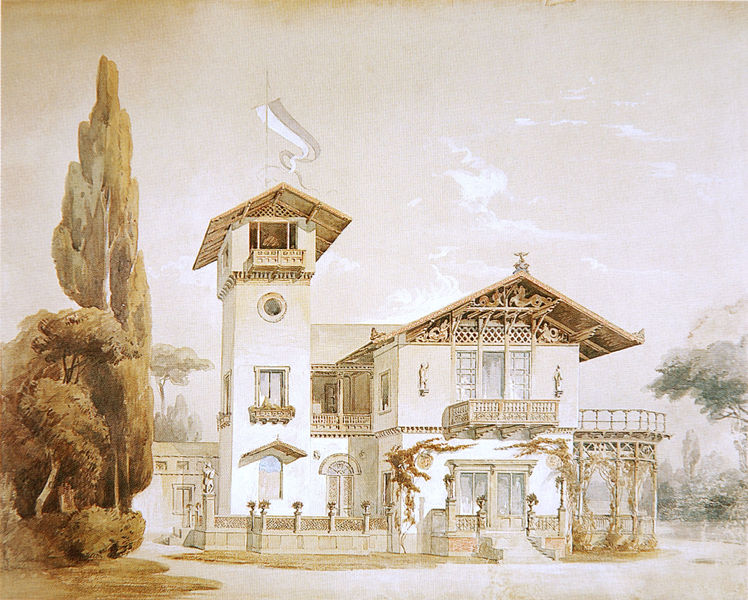
Titel: Casino auf der Roseninsel im Starnberger See bei München - Ansicht von Süden
Künstler: Franz Jakob Kreuter
Standort: München
Institution: Stadtmuseum, Graphische Sammlung
Schlagwörter: baum, blätter, gemälde, himmel, weiß, wolken, aquarell, bäume, grün, landschaft, ocker, äste, braun, fenster, glas, grau, hell, hintergrund, holz, licht, pfeiler, straße, terasse, tür, zeichnung, dach, gebäude, haus, park, rasen, schloss, weg, wiese, zaun, beige, malerei, ornament, architektur, stein, weite, wind, zweige, pfad, land, pflanzen, wald, kreis, rund, turm, garten, balkon, terrasse, ansicht, fassade, türen, fahne, flagge, mast, dächer, giebel, mauer, platz, sepia, figuren, rundbogen, fahnenmast, treppe, vorsprung, wehen, wein, ornamente, aufgang, balken, geländer, stufen, balkone, pfosten, eingang, veranda, wohnhaus, bayern, kreuz, türme, rundfenster, balustrade, alpen, dachfenster, zypresse, druck, stich, koloriert, heiter, entwurf, schnitzerei, villa, skulpturen, efeu, statuen, gutshof, landhaus, fachwerk, blumenkasten, pavillon, glastür, phantasie, streben, verzierungen, laube, wintergarten, gasthof, luke, gebälk, holzdach, fahnenstange, satteldach, oculus, vorderfront, sommerfrische, gaupe, grua, potsdam, südlich, italienisch, schlösschen, aussichtsturm, blaken, efeuranken, glastüre, holzverkleidung, ussicht, wetterschutz, einfriedung, roseninsel, potesdam, laubsägearbeiten